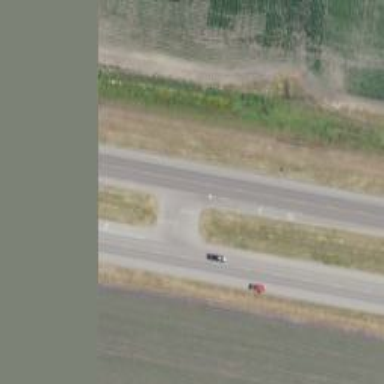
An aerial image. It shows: Trunk link highway.